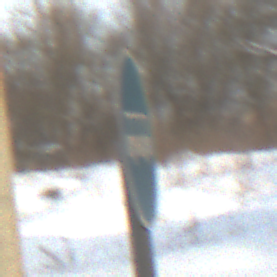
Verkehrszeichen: Busssonderstreifen
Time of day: MorningAfternoon
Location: Roofed (Suburban)
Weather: PartlyCloudy
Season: Winter
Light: Natural